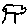
Label: tree